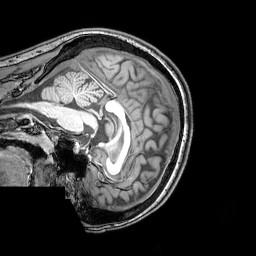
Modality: T1w
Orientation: sagittal
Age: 20
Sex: female
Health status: healthy
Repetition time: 0.081 s
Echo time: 0.037 s